Question: Anyone knows of a On/off Delphi component similar to the slider control found on the iPad?
TAdvSmoothSlider (<URL> is the only one I found so far, but I would prefer not to have to purchase/install the entire TMS Smooth Controls Pack.
Anyone knows of a similar component? I already have On/Off images in png format so a component based on png images would also work.
Thanks in advance for any replies/ideas.

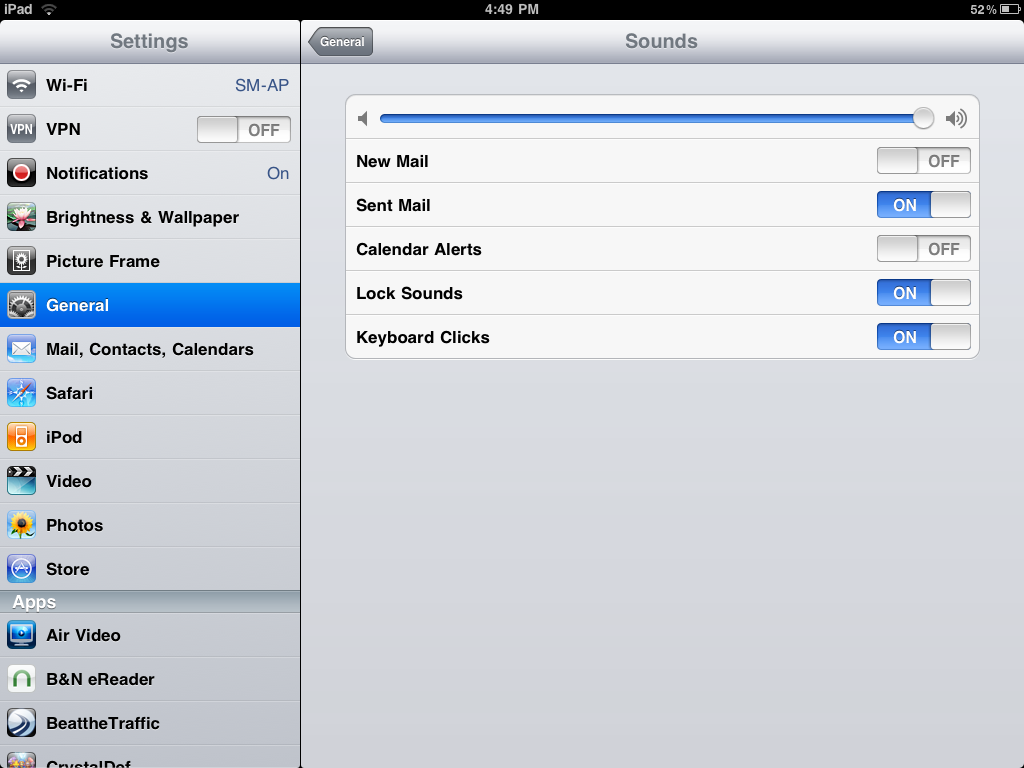
Answer: Could you do with something like this?
'''
unit OnOffSwitch;
interface
uses
Classes, Controls, Windows, Messages, Graphics, Themes;
type
TOnOffSwitch = class(TCustomControl)
private
FMouseHover: Boolean;
FOff: Boolean;
FSliderRect: TRect;
procedure SetMouseHover(Value: Boolean);
procedure SetOff(Value: Boolean);
procedure UpdateSliderRect;
procedure WMWindowPosChanged(var Message: TWMWindowPosChanged);
message WM_WINDOWPOSCHANGED;
procedure CMEnabledChanged(var Message: TMessage);
message CM_ENABLEDCHANGED;
procedure CMFocusChanged(var Message: TCMFocusChanged);
message CM_FOCUSCHANGED;
procedure CMMouseLeave(var Message: TMessage); message CM_MOUSELEAVE;
protected
procedure KeyUp(var Key: Word; Shift: TShiftState); override;
procedure MouseDown(Button: TMouseButton; Shift: TShiftState;
X, Y: Integer); override;
procedure MouseMove(Shift: TShiftState; X, Y: Integer); override;
procedure Paint; override;
public
constructor Create(AOwner: TComponent); override;
published
property Anchors;
property Constraints;
property DragCursor;
property DragKind;
property DragMode;
property Enabled;
property Font;
property Off: Boolean read FOff write SetOff default True;
property OnClick;
property OnContextPopup;
property OnDblClick;
property OnDragDrop;
property OnDragOver;
property OnEndDock;
property OnEndDrag;
property OnEnter;
property OnExit;
property OnKeyDown;
property OnKeyPress;
property OnKeyUp;
property OnMouseDown;
property OnMouseMove;
property OnMouseUp;
property OnStartDock;
property OnStartDrag;
property ParentFont default False;
property ParentShowHint;
property PopupMenu;
property ShowHint;
property TabOrder;
property TabStop default True;
property Visible;
end;
procedure Register;
implementation
procedure Register;
begin
RegisterComponents('Samples', [TOnOffSwitch]);
end;
{ TOnOffSwitch }
resourcestring
SOff = 'OFF';
SOn = 'ON';
procedure TOnOffSwitch.CMEnabledChanged(var Message: TMessage);
begin
Invalidate;
inherited;
end;
procedure TOnOffSwitch.CMFocusChanged(var Message: TCMFocusChanged);
begin
Invalidate;
inherited;
end;
procedure TOnOffSwitch.CMMouseLeave(var Message: TMessage);
begin
SetMouseHover(False);
inherited;
end;
constructor TOnOffSwitch.Create(AOwner: TComponent);
begin
inherited Create(AOwner);
ControlStyle := [csCaptureMouse, csClickEvents, csDoubleClicks, csOpaque];
FOff := True;
Caption := SOff;
Width := 75;
Height := 25;
TabStop := True;
Font.Name := 'Tahoma';
Font.Style := [fsBold];
end;
procedure TOnOffSwitch.KeyUp(var Key: Word; Shift: TShiftState);
begin
if Key = VK_SPACE then
SetOff(not FOff);
inherited KeyUp(Key, Shift);
end;
procedure TOnOffSwitch.MouseDown(Button: TMouseButton; Shift: TShiftState;
X, Y: Integer);
begin
if (Shift = [ssLeft]) and PtInRect(FSliderRect, Point(X, Y)) then
SetOff(not FOff);
inherited MouseDown(Button, Shift, X, Y);
end;
procedure TOnOffSwitch.MouseMove(Shift: TShiftState; X, Y: Integer);
begin
if GetCaptureControl = nil then
SetMouseHover(PtInRect(FSliderRect, Point(X, Y)));
inherited MouseMove(Shift, X, Y);
end;
procedure TOnOffSwitch.Paint;
var
Button: TThemedButton;
PaintRect: TRect;
Details: TThemedElementDetails;
begin
if ThemeServices.ThemesAvailable then
begin
if not Enabled then
Button := tbPushButtonDisabled
else if not FOff then
Button := tbPushButtonPressed
else
Button := tbPushButtonNormal;
PaintRect := ClientRect;
Details := ThemeServices.GetElementDetails(Button);
ThemeServices.DrawElement(Canvas.Handle, Details, PaintRect);
if FOff then
Inc(PaintRect.Left, Round(2 / 5 * Width))
else
Dec(PaintRect.Right, Round(2 / 5 * Width));
Canvas.Brush.Style := bsClear;
Canvas.Font := Self.Font;
if not Enabled then
Canvas.Font.Color := $00A0A0A0
else
Canvas.Font.Color := $<PHONE>;
DrawText(Canvas.Handle, PChar(Caption), -1, PaintRect, DT_CENTER or
DT_VCENTER or DT_SINGLELINE);
if Enabled and not FOff then
begin
OffsetRect(PaintRect, 0, 1);
Canvas.Font.Color := clWhite;
DrawText(Canvas.Handle, PChar(Caption), -1, PaintRect, DT_CENTER or
DT_VCENTER or DT_SINGLELINE);
end;
if not Enabled then
Button := tbPushButtonDisabled
else if Focused then
Button := tbPushButtonDefaulted
else if FMouseHover then
Button := tbPushButtonHot
else
Button := tbPushButtonNormal;
PaintRect := FSliderRect;
Details := ThemeServices.GetElementDetails(Button);
ThemeServices.DrawElement(Canvas.Handle, Details, PaintRect);
if Focused then
begin
PaintRect := ThemeServices.ContentRect(Canvas.Handle, Details, PaintRect);
SetTextColor(Canvas.Handle, clWhite);
DrawFocusRect(Canvas.Handle, PaintRect);
end;
end;
end;
procedure TOnOffSwitch.SetMouseHover(Value: Boolean);
begin
if FMouseHover <> Value then
begin
FMouseHover := Value;
Invalidate;
end;
end;
procedure TOnOffSwitch.SetOff(Value: Boolean);
begin
if FOff <> Value then
begin
FOff := Value;
if FOff then
Caption := SOff
else
Caption := SOn;
UpdateSliderRect;
Invalidate;
end;
end;
procedure TOnOffSwitch.UpdateSliderRect;
begin
if FOff then
SetRect(FSliderRect, 0, 0, Round(2 / 5 * Width), Height)
else
SetRect(FSliderRect, Round(3 / 5 * Width), 0, Width, Height);
end;
procedure TOnOffSwitch.WMWindowPosChanged(var Message: TWMWindowPosChanged);
begin
inherited;
UpdateSliderRect;
Font.Size := Round(Height div 3) + 1;
end;
end.
'''